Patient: sex M, age 32
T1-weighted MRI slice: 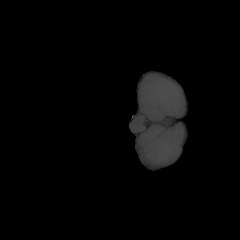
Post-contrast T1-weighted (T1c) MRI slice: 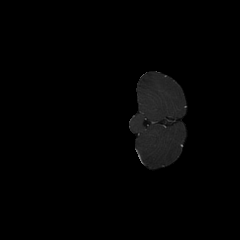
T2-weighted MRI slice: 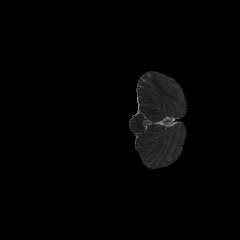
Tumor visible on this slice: no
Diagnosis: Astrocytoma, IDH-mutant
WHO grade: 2